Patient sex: F
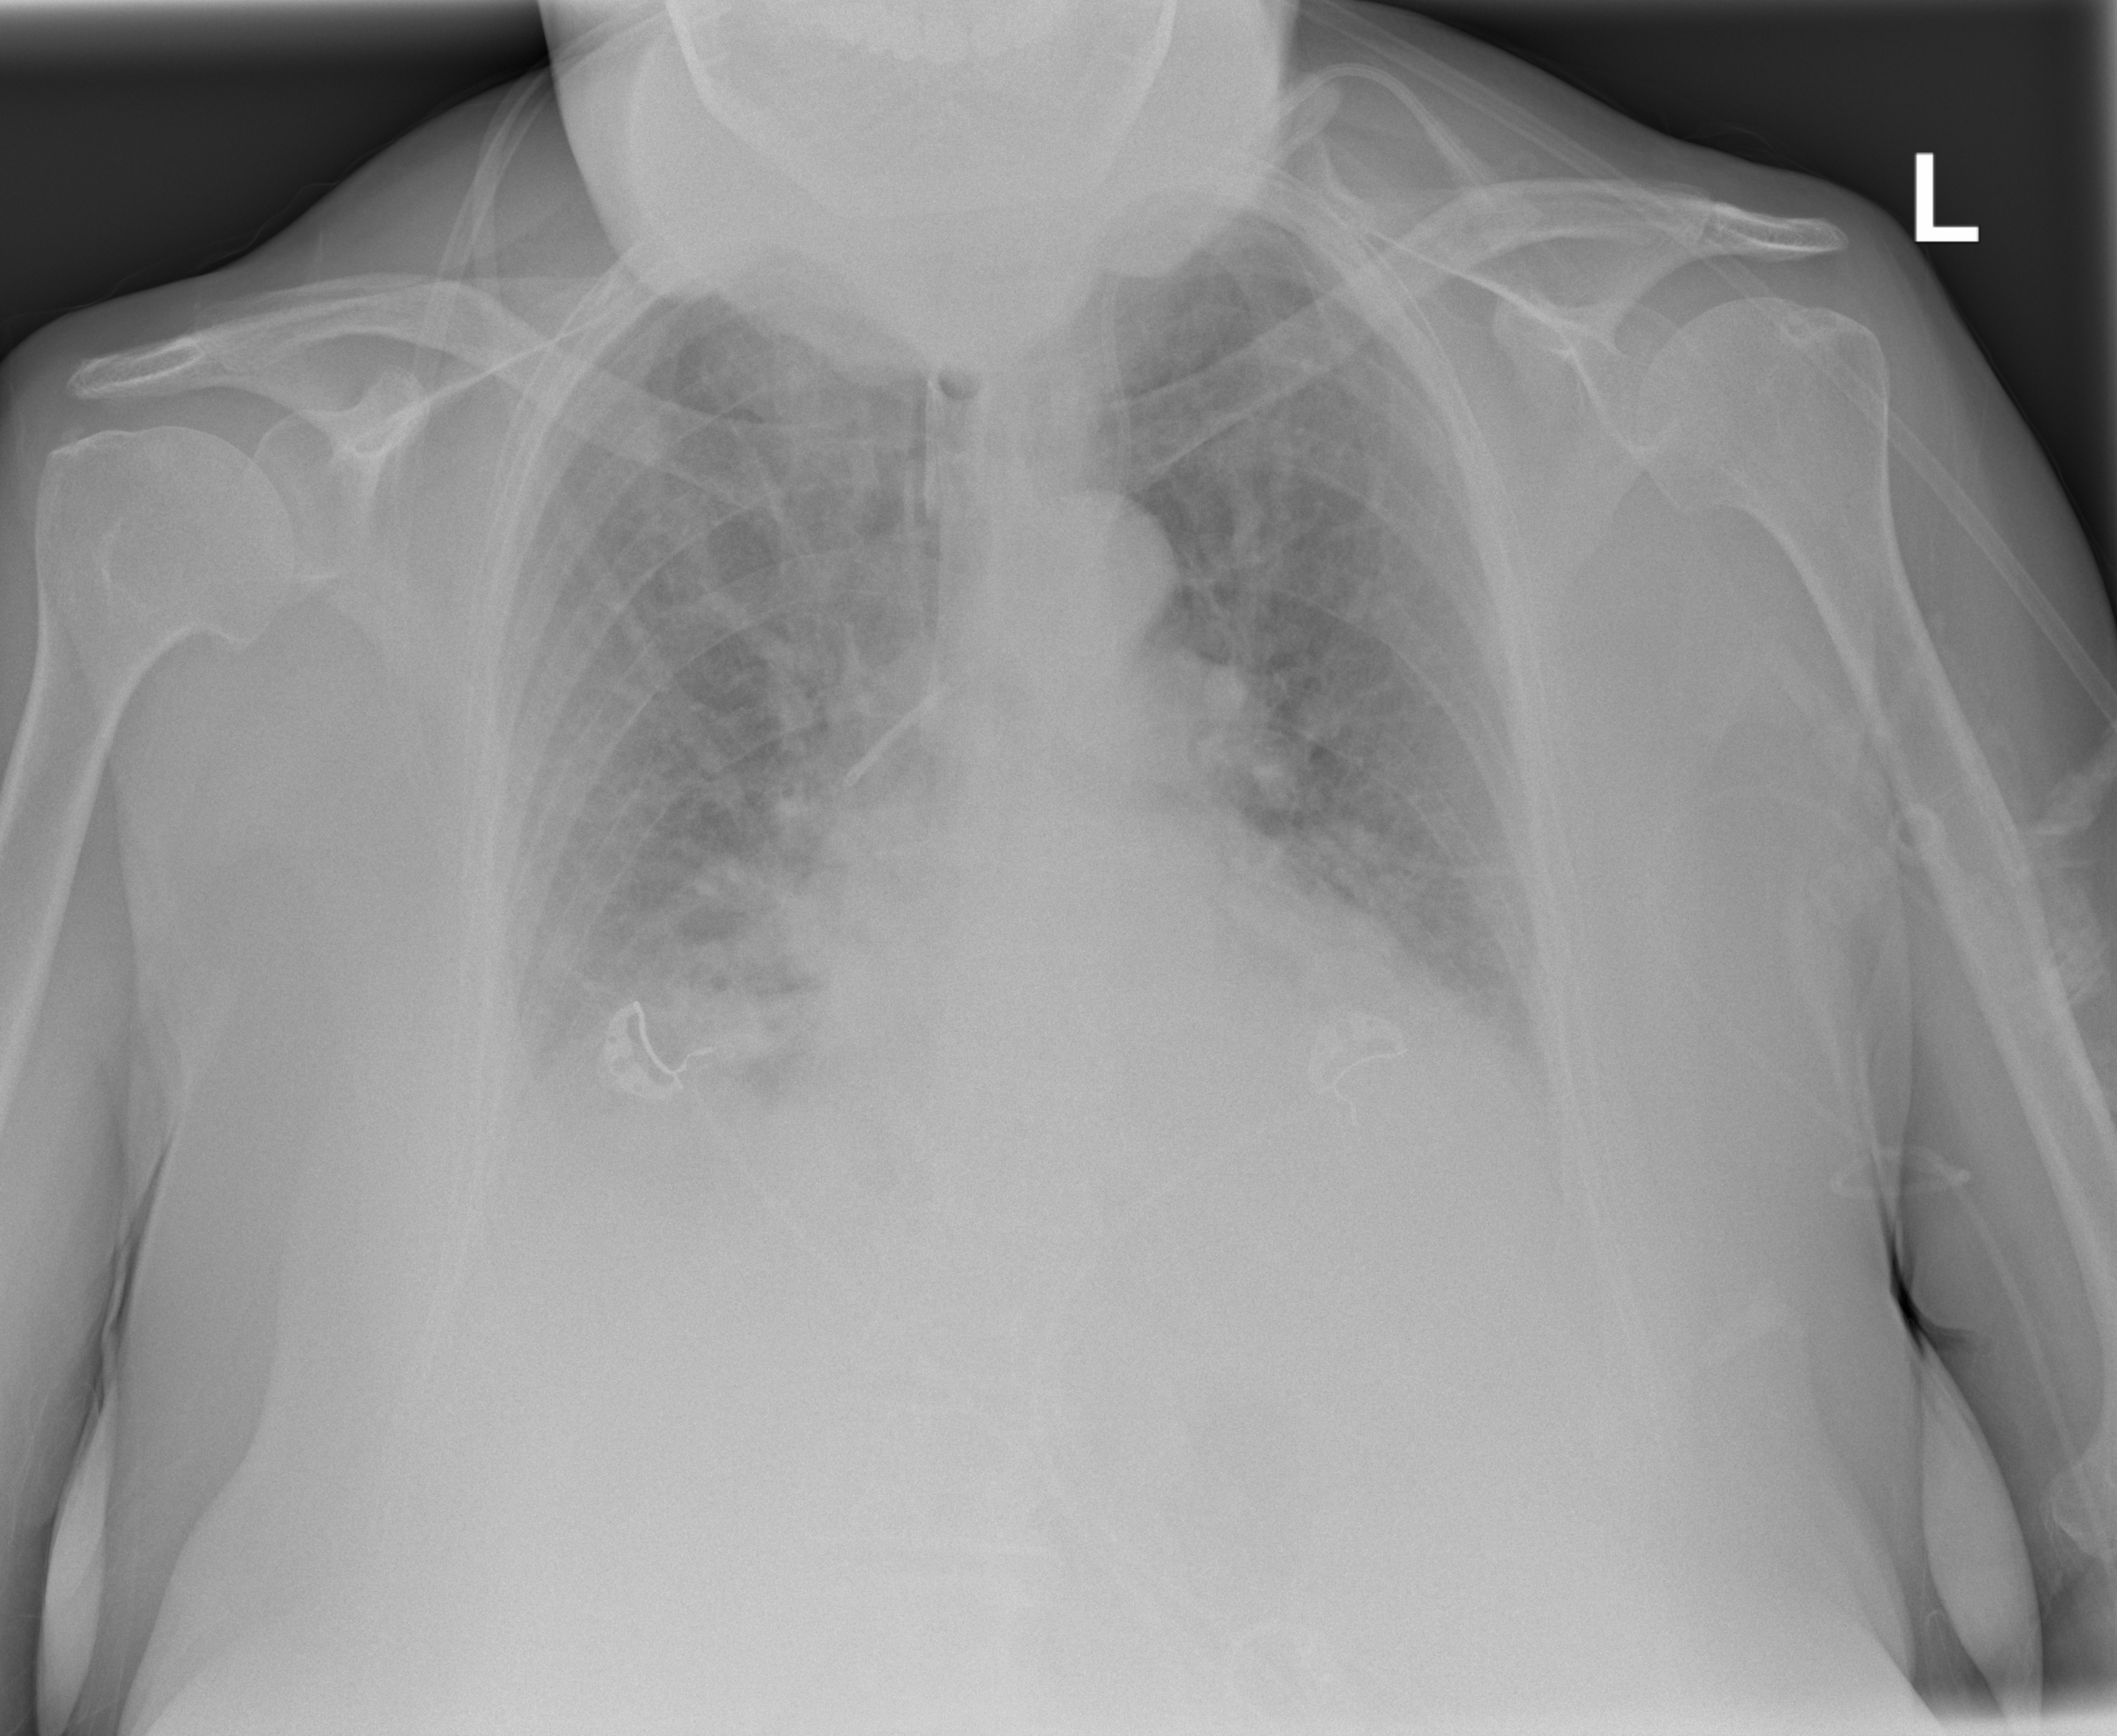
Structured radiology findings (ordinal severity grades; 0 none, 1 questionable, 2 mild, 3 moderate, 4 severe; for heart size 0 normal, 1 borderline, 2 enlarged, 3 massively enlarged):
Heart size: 2
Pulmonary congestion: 2
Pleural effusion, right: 3
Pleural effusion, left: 2
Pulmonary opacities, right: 3
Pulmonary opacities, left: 3
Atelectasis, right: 3
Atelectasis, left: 2